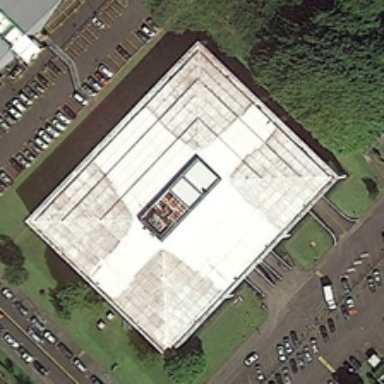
Many cars and some green trees are around a rectangle white center building .